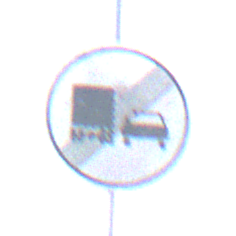
Verkehrszeichen: EndeUeberholverbotKraftfahrzeuge
Umgebung: Outdoor, Nature
Tageszeit: SunriseSunset
Wetter: Clear
Licht: Natural
Jahreszeit: NotSpecified
Kontrast: HighContrast